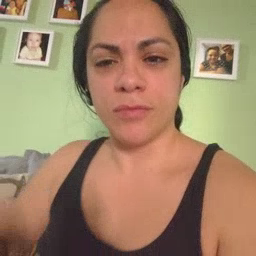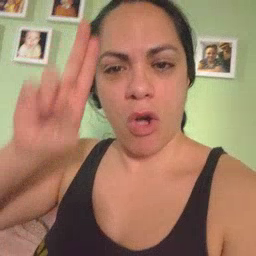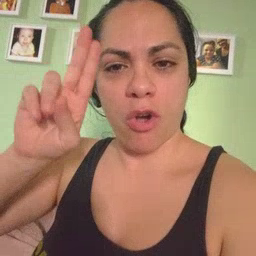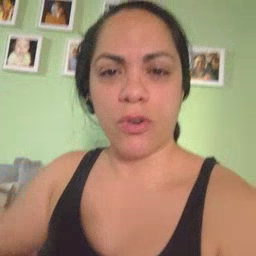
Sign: uncle